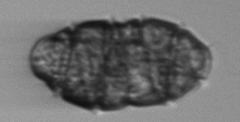
Label: Margalefidinium